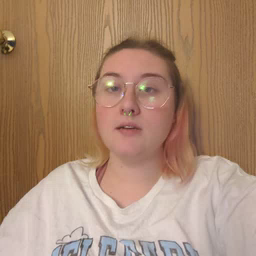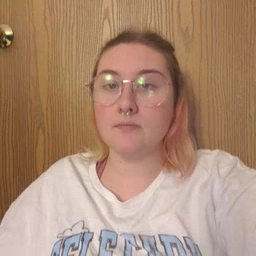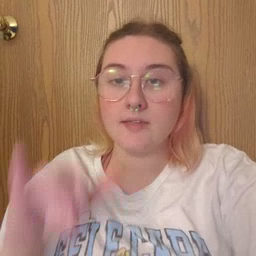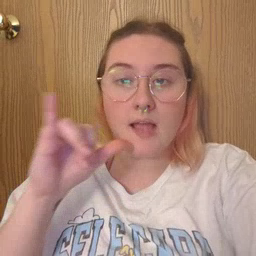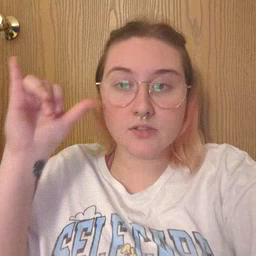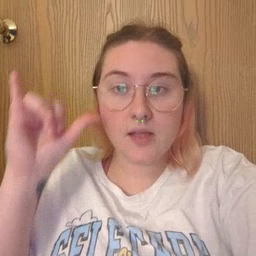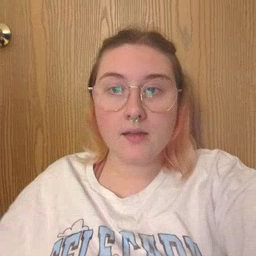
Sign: yesterday